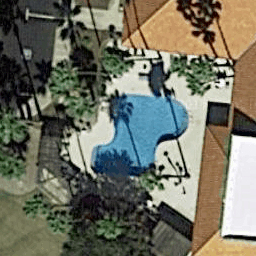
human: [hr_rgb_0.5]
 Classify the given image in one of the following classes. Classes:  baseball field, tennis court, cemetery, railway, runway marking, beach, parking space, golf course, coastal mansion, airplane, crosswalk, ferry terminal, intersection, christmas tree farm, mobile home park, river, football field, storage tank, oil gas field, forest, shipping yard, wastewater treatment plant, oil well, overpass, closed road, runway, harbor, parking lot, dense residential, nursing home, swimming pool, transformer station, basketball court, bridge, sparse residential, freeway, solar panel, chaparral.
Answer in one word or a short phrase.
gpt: swimming pool